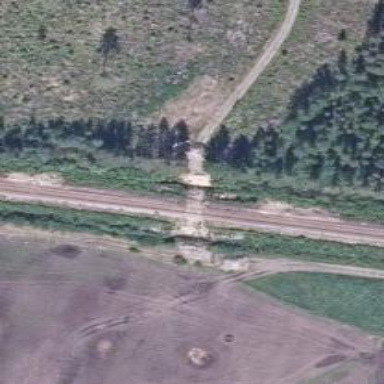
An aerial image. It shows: Level crossing with saltire markings.